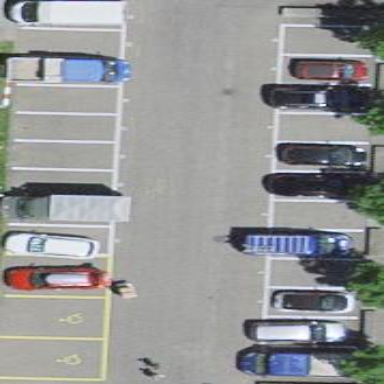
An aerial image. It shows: Parking area with surface.